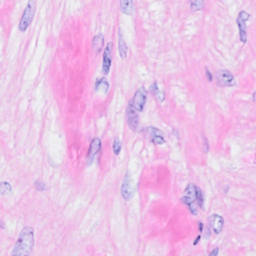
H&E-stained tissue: Breast